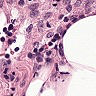
Metastatic tissue present: no